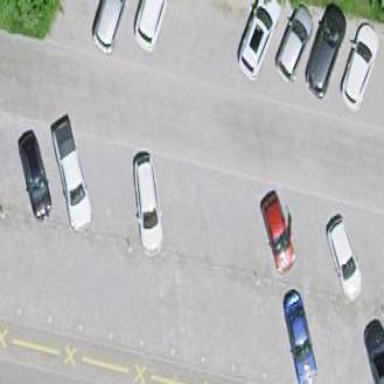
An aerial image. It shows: Diagonal street-side parking available as amenity.